Question: I have menu that has glypicons and one as dropdown. I am having an issue with alignment. It seems off.
A JsFiddle of the markup is below:
<URL>
You can see a screenshot below. The "Security" menu seems a big higher than its siblings.

Code:
'''
<div class="navbar-collapse collapse">
<ul class="nav navbar-nav">
<li>
<a href="/Setup/Database">
<span style="margin:5px" class="glyphicon glyphicon-hdd"></span>Setup Database
</a>
</li>
<li class="dropdown">
<a href="#" class="dropdown-toggle" data-toggle="dropdown" role="button" aria-expanded="false">Security <span class="caret"></span></a>
<ul class="dropdown-menu" role="menu">
<li>
<a href="/Security">
<span style="margin:5px" class="glyphicon glyphicon-user"></span>Users
</a>
</li>
<li class="active">
<a href="javascript:void(0)">
<span style="margin:5px" class="glyphicon glyphicon-eye-close"></span>Roles
</a>
</li>
</ul>
</li>
<li>
<a href="/Trades">
<span style="margin:5px" class="glyphicon glyphicon-th"></span>Trades
</a>
</li>
<li>
<a href="/Licenses/Index">
<span style="margin:5px" class="glyphicon glyphicon-barcode"></span>License
</a>
</li>
</ul>
</div>
'''
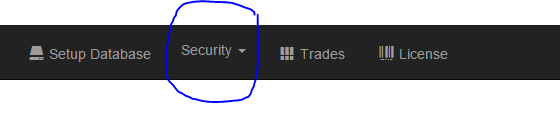
Answer: One of the possible solutions is to add span with similar style in front of the "Sequrity" text
'''
<span style="margin:5px;display:block;"></span>
'''